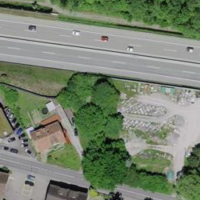
EUNIS habitat code: 57
Species observed at this site:
Euonymus europaeus